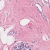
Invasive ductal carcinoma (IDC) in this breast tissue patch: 0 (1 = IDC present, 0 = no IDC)